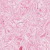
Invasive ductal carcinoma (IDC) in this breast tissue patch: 0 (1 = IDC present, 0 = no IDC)